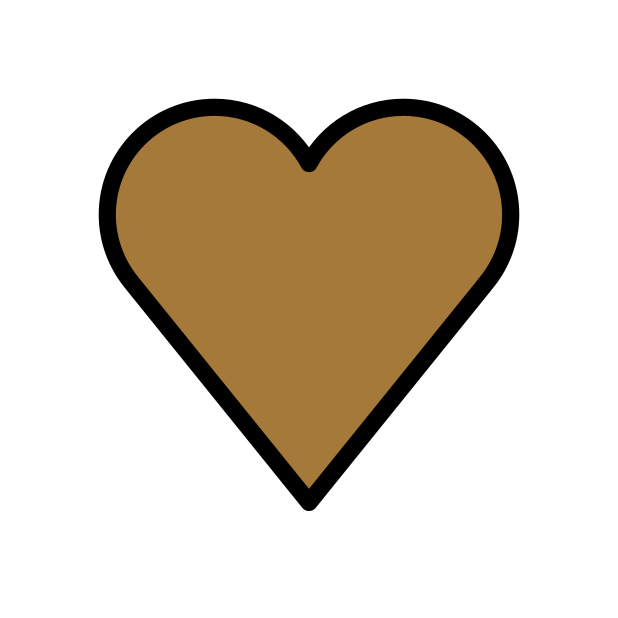
brown heart